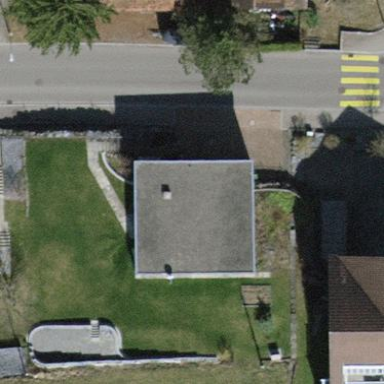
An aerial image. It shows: Detached building with flat roof.